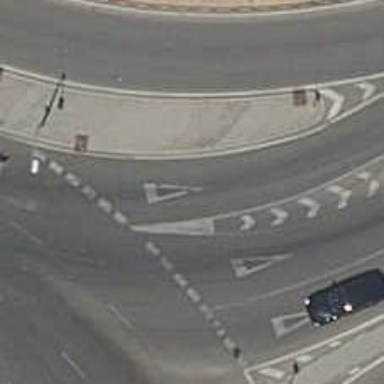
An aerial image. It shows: Service road with shared cycle lane.